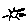
Label: sun